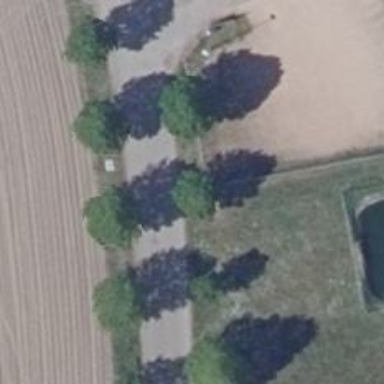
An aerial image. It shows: Avenue of deciduous broadleaved trees.